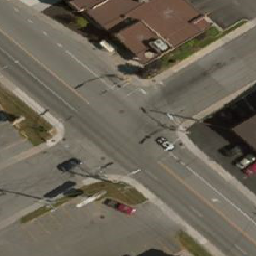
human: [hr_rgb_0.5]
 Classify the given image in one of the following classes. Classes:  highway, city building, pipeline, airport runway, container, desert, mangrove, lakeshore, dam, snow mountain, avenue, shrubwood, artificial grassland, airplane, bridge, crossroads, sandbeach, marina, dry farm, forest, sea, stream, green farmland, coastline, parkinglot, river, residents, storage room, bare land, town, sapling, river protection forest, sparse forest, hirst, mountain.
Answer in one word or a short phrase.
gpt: crossroads